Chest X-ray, PA view. Patient: 55 years old, sex M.
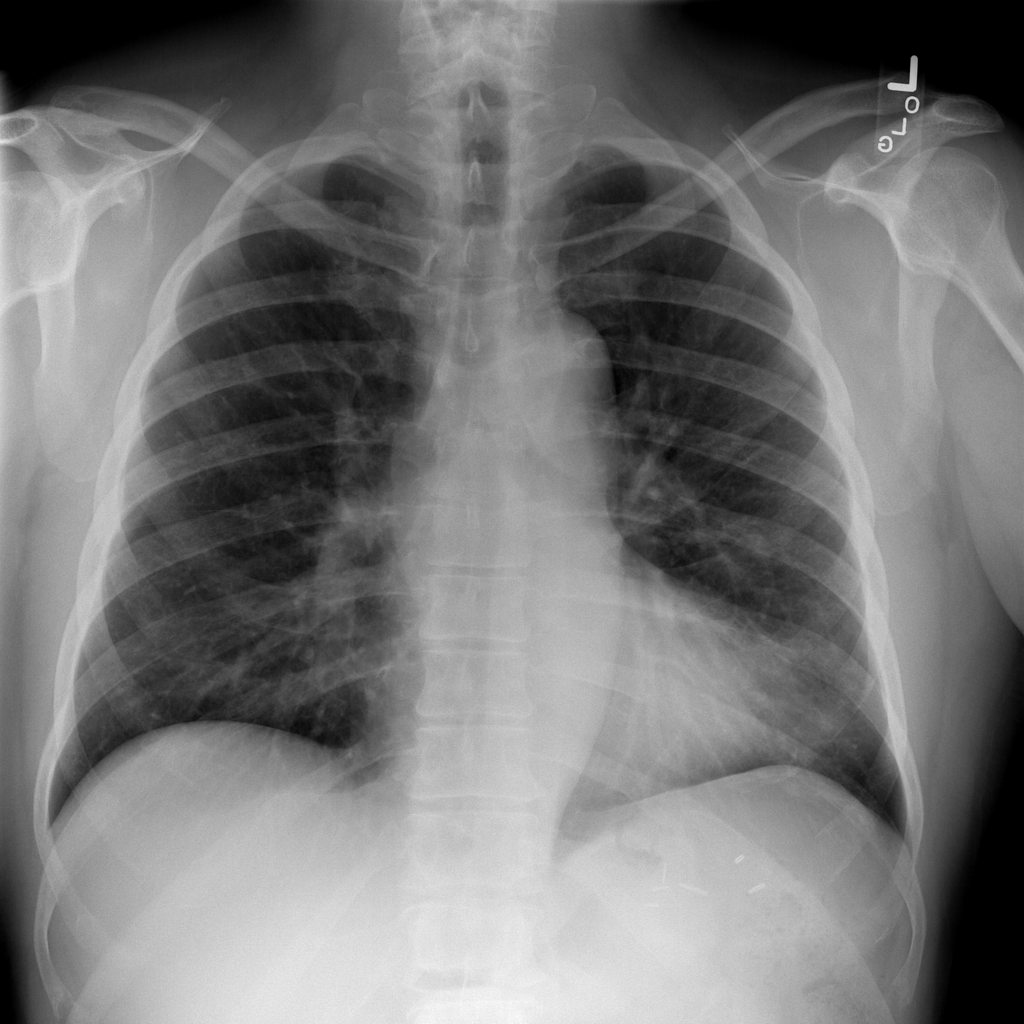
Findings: No Finding